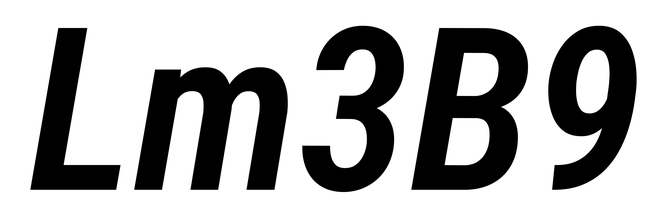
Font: Roboto-Italic_Condensed_SemiBold_Italic